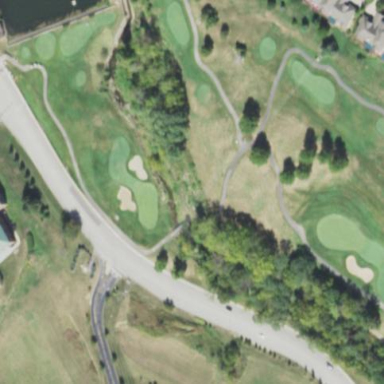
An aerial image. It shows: Rough grassy area used for golf.